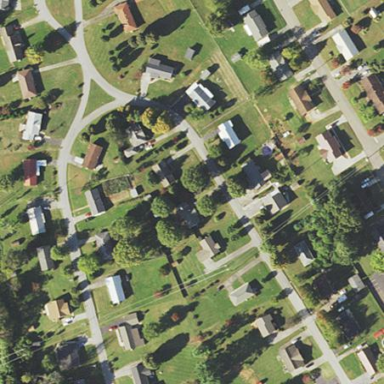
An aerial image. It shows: Single-family residential area.